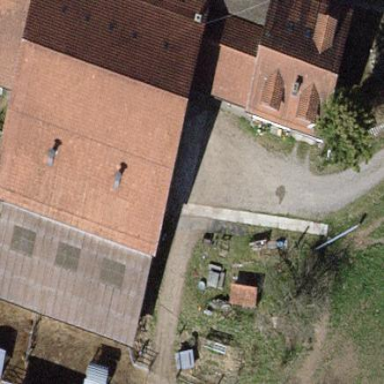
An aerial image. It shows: Farmyard in rural farm setting.